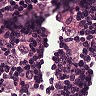
Metastatic tissue present: yes